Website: bh-photo
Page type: billing-address
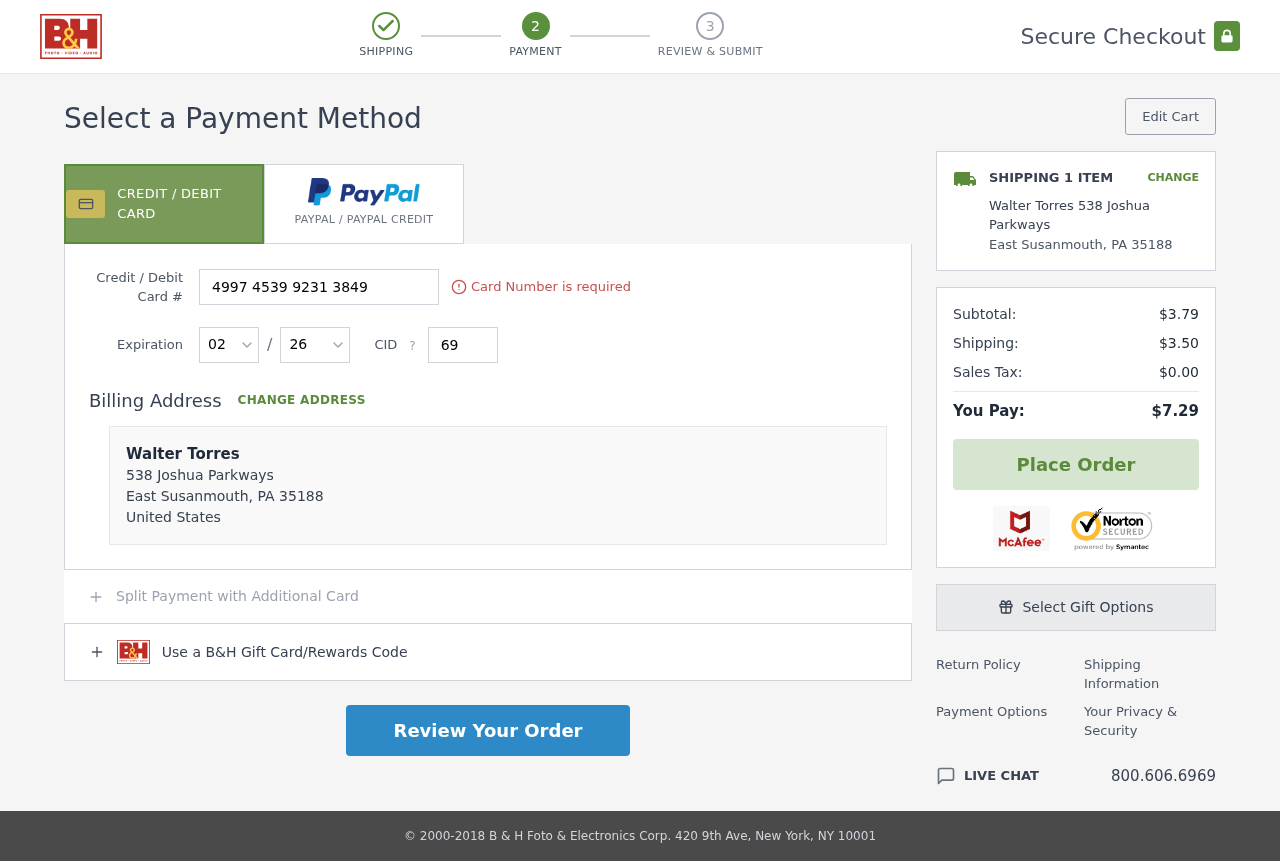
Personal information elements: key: PII_CARD_CVV
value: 698
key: PII_CARD_EXPIRY_MONTH
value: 02
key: PII_CARD_EXPIRY_YEAR
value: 26
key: PII_CARD_NUMBER
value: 4997 4539 9231 3849
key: PII_CITY
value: East Susanmouth
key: PII_COUNTRY
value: United States
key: PII_FULLNAME
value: Walter Torres
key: PII_FULLNAME2
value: Walter Torres
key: PII_POSTCODE
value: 35188
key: PII_STATE_ABBR
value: PA
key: PII_STREET
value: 538 Joshua Parkways
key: PII_POSTCODE_FULL
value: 35188
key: PII_POSTCODE_NUMERIC
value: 35188
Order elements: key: ORDER_NUM_ITEMS
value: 1
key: ORDER_SUBTOTAL
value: $3.79
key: ORDER_SHIPPING_COST
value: $3.50
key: ORDER_TAX
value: $0.00
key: ORDER_TOTAL
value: $7.29